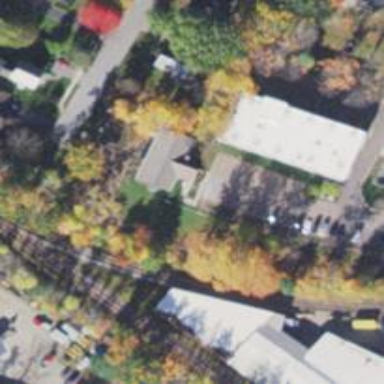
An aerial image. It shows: Kindergarten.